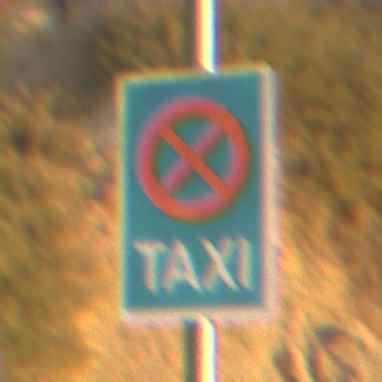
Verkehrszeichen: Taxenstand
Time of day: SunriseSunset
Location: Outdoor (Nature)
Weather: PartlyCloudy
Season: NotSpecified
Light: Natural